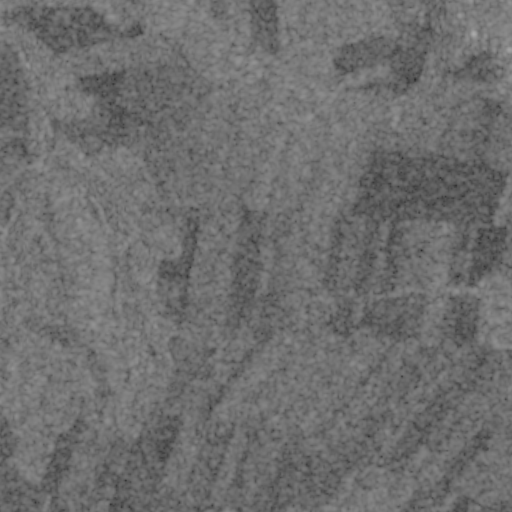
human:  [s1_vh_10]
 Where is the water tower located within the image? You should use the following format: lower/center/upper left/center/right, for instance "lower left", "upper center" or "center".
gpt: The water tower is located in the upper right of the image.
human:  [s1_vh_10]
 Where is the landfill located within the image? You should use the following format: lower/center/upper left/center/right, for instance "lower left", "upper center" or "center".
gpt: There is no landfill in the image.

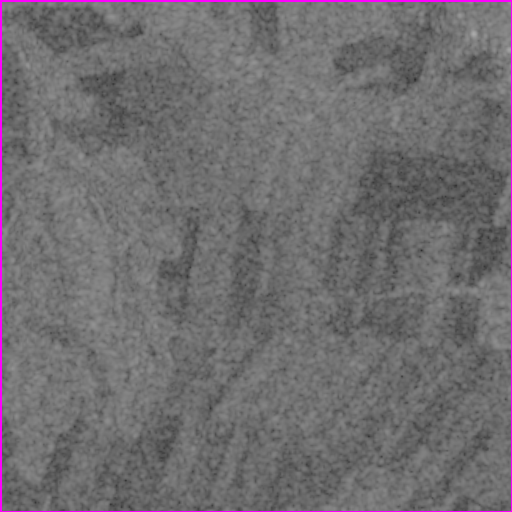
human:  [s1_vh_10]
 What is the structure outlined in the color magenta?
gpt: The structure outlined in magenta is a crop field.
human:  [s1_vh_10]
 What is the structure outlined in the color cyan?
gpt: There is no cyan outline.